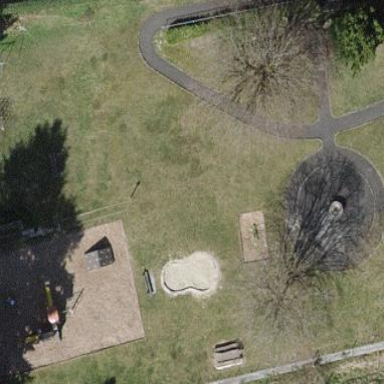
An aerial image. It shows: Playground area for leisure activities on the land.